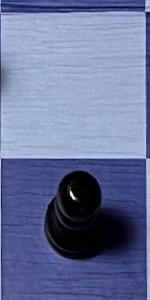
Label: Pawn_Black